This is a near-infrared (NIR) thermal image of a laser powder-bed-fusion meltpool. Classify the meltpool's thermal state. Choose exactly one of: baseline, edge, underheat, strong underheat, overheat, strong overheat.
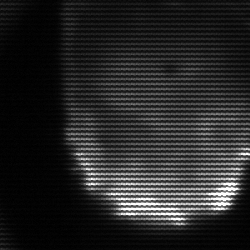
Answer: edge